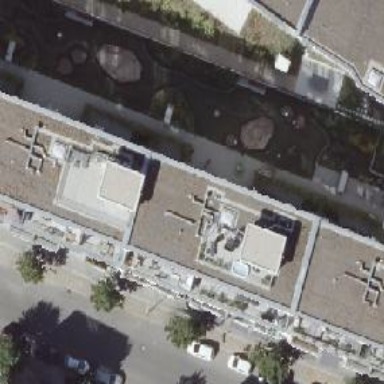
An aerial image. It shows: Building with apartments and flat roof.